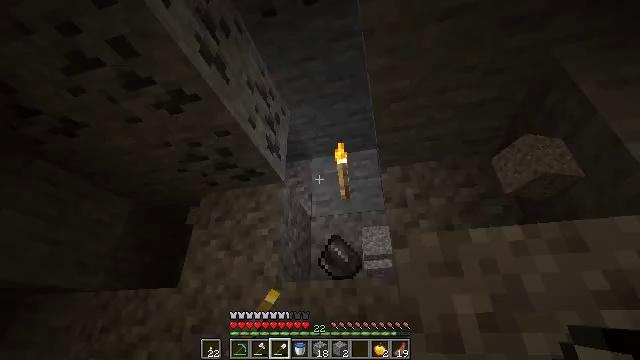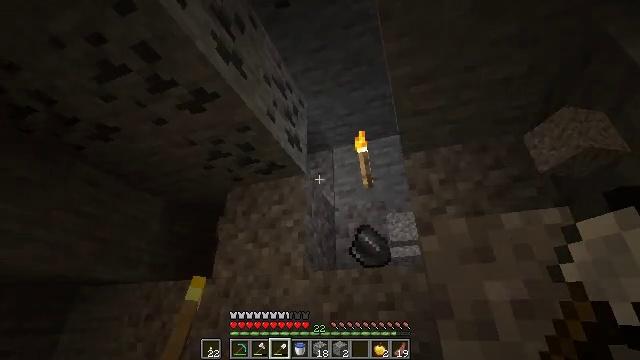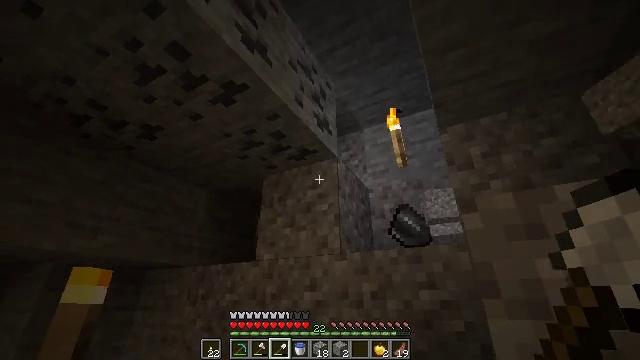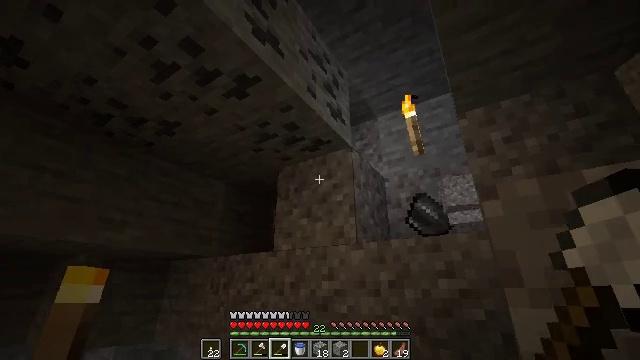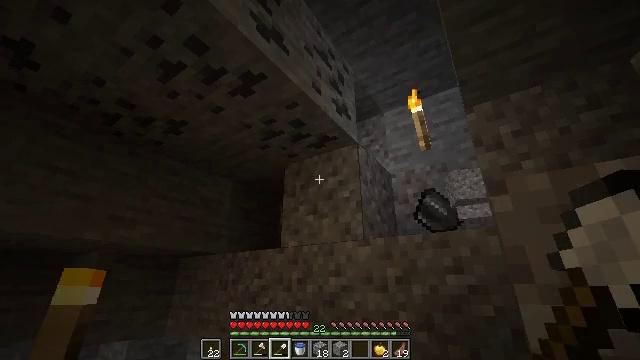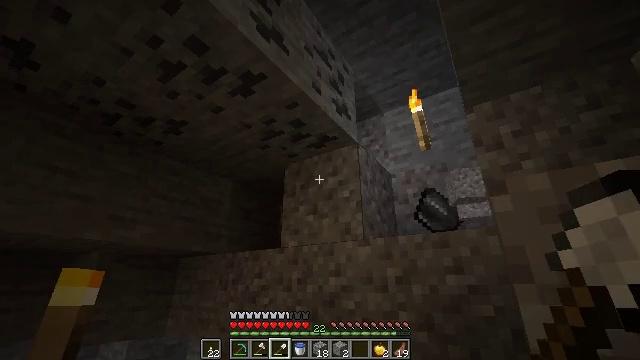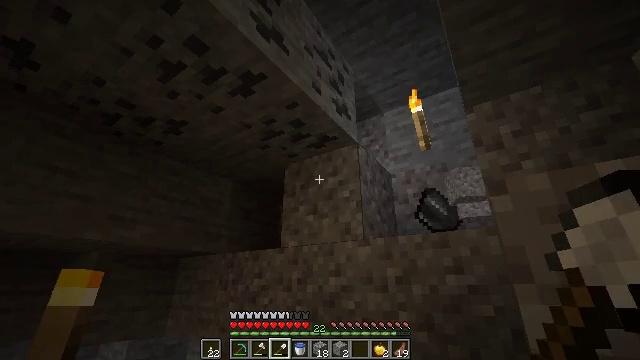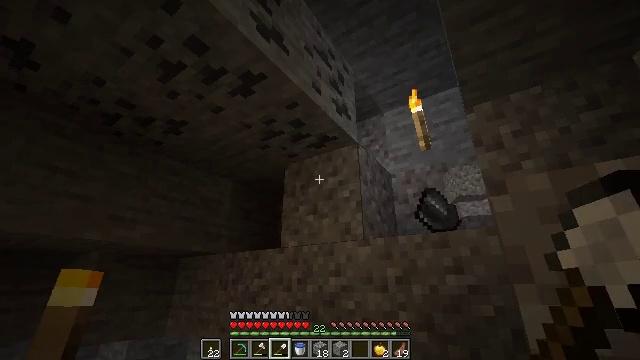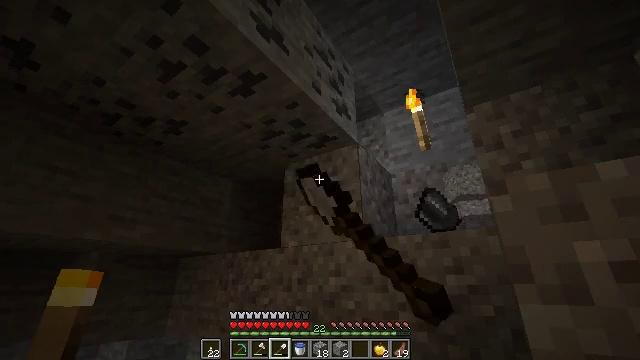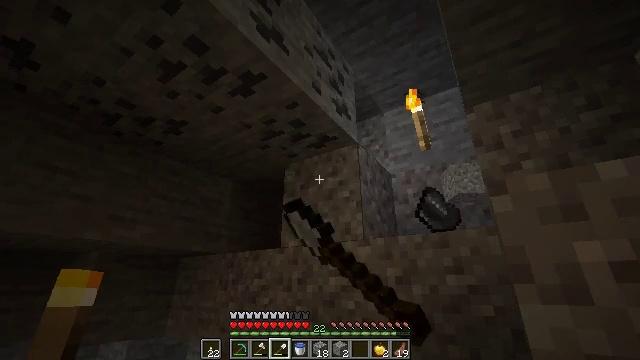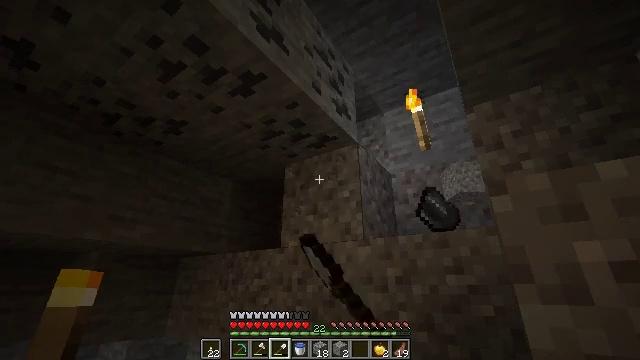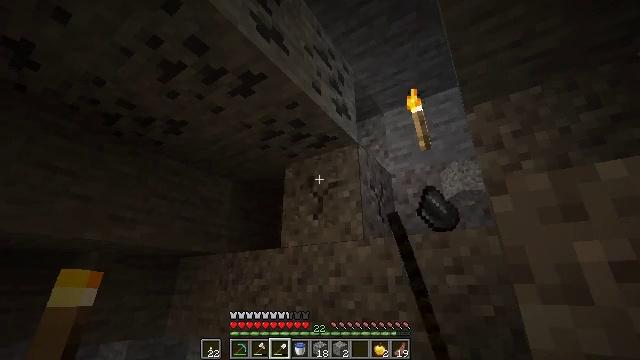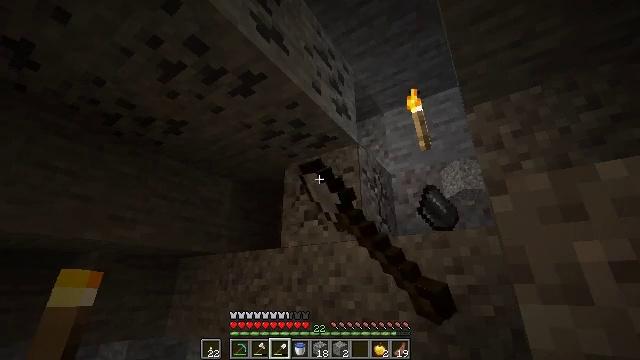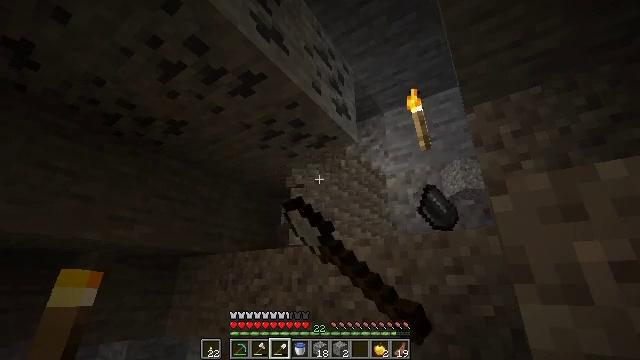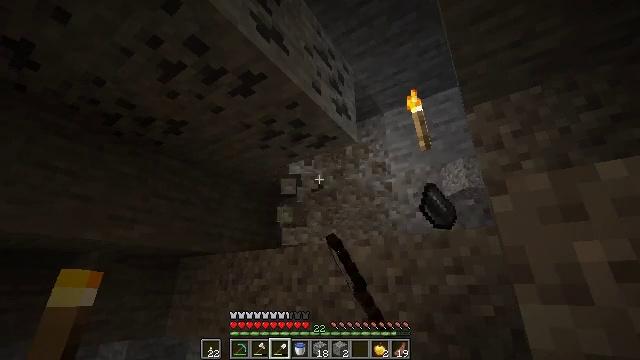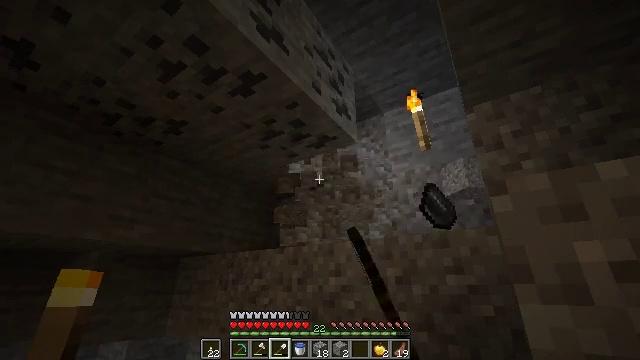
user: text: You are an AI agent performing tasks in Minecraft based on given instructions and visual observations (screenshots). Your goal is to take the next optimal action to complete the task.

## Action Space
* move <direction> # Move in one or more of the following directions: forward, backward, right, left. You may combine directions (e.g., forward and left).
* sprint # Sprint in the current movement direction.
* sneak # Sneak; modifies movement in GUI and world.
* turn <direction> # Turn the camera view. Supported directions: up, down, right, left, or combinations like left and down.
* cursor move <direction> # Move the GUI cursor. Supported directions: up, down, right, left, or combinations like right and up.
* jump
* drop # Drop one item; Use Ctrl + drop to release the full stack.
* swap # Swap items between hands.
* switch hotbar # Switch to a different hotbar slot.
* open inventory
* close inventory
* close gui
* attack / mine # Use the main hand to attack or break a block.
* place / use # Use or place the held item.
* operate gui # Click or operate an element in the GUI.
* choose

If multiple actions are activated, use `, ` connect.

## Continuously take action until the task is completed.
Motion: motion action
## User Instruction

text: Collect gravel for your inventory.
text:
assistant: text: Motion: turn left and down
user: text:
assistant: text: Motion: turn left and down
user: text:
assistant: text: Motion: turn left and down
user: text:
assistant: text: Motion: turn left
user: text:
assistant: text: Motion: no_op
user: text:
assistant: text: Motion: no_op
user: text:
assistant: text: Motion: attack / mine
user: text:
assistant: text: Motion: attack / mine
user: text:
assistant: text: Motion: attack / mine
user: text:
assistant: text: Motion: attack / mine
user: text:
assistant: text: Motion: attack / mine
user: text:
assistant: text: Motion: attack / mine
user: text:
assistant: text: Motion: attack / mine
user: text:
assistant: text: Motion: attack / mine
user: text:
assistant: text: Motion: attack / mine
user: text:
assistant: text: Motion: move forward, attack / mine
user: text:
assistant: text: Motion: move forward
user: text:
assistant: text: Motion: no_op